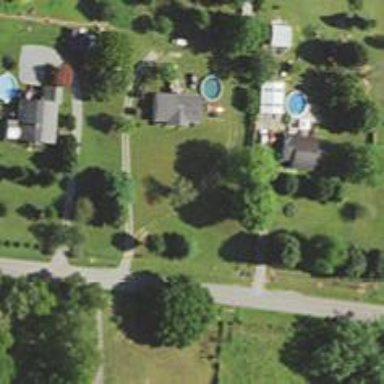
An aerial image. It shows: Driveway.